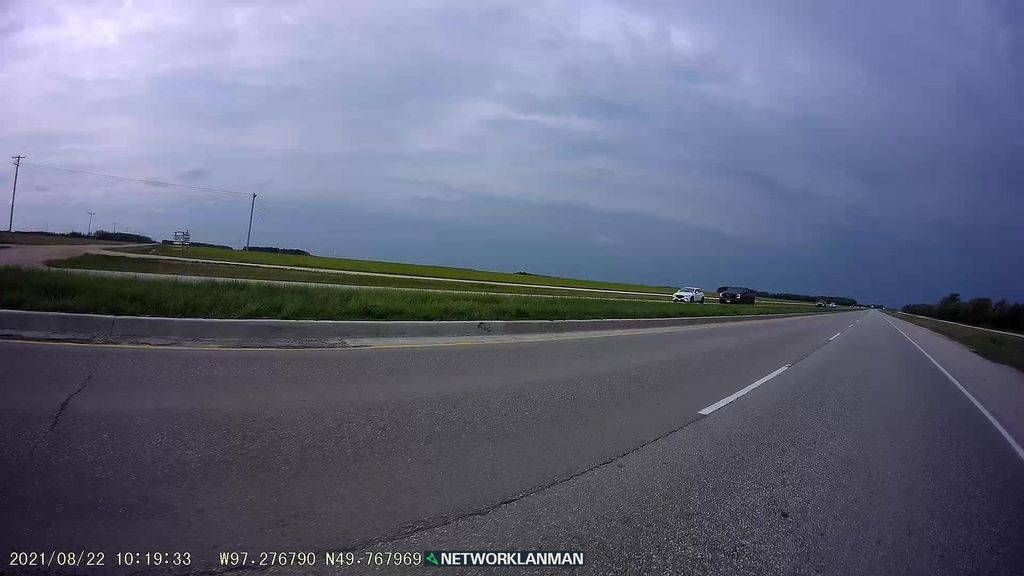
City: winnipeg